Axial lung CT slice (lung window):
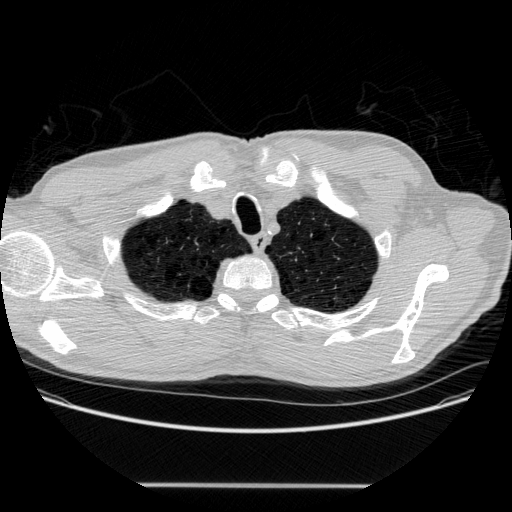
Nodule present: no